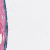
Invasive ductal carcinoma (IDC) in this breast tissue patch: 0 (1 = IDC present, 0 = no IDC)